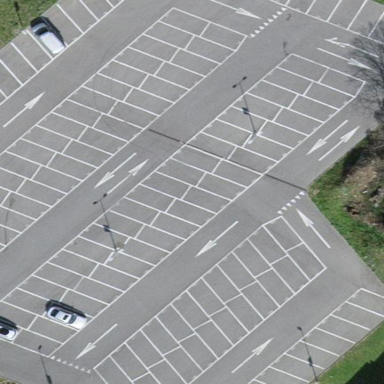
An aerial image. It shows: Park and ride parking facility with surface parking.